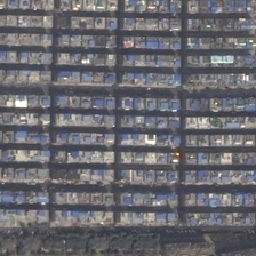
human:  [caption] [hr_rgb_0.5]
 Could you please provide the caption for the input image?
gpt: Dense houses are arranged very closely.

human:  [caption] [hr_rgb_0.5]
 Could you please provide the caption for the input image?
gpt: High density residential housing is very closely arranged.

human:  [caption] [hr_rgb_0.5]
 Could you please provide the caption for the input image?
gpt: Dense residential areas are arranged very closely.

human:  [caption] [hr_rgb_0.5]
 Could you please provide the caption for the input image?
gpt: dense residential accommodation very close by.

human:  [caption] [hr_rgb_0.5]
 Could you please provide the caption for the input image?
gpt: High density residential housing is very closely arranged.